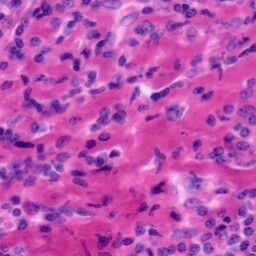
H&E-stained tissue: Tonsil